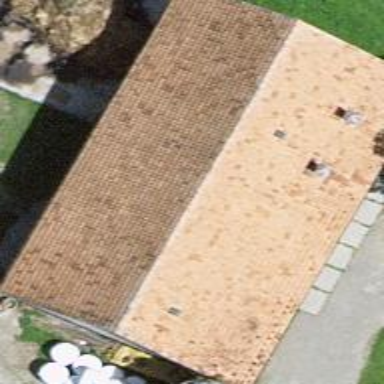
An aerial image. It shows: Farm auxiliary building with gabled roof.